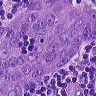
Metastatic tissue present: yes